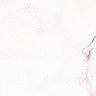
Metastatic tissue present: no